Question: I'm making a filter bank with user inputs, right now I'm trying to test this current design out, and see if anything needs to be fixed up. Currently, I can generate a bit stream and see my LED's change. However in the test-bench, the LED wave form does not move from it's initial zero state. Also, my filter does not seem to be working at all.
I used the LogiCore to make a FIR, and a DDS compiler to make a sine wave to stimulate it. And I am using a DSP48 to get amplitude modulation of the output signal.
I have the two ISim libraries I believe that I need. I' am not quite sure why my outputs are not being assigned?
I have looked at the documentation, and I am using Xilinx's ISIM, so I don't need to recompile the simulation libraries, I belive... am I wrong in thinking this?
There is a spot in the middle of my simulation where my data is present, I don't know if it's valid though.
Any help is apriciated.
My Top Module.
'''
----------------------------------------------------------------------------------
-- Company:
-- Engineer:
--
-- Create Date: 11:56:05 03/25/2015
-- Design Name:
-- Module Name: Filter_Box - Behavioral
-- Project Name:
-- Target Devices:
-- Tool versions:
-- Description:
--
-- Dependencies:
--
-- Revision:
-- Revision 0.01 - File Created
-- Additional Comments:
--
----------------------------------------------------------------------------------
library IEEE;
use IEEE.STD_LOGIC_1164.ALL;
use IEEE.STD_LOGIC_UNSIGNED.all;
-- Uncomment the following library declaration if using
-- arithmetic functions with Signed or Unsigned values
--use IEEE.NUMERIC_STD.ALL;
-- Uncomment the following library declaration if instantiating
-- any Xilinx primitives in this code.
--library UNISIM;
--use UNISIM.VComponents.all;
entity Filter_Box is
Port ( Board_Clock : in STD_LOGIC;
--Filter_Clock : in STD_LOGIC;
--Input_Sample : in STD_LOGIC_VECTOR (15 downto 0);
--Out_data : out STD_LOGIC_VECTOR (15 downto 0);
led : out STD_LOGIC_VECTOR (3 downto 0);
Mixer_Controls : in STD_LOGIC_VECTOR (1 downto 0));
end Filter_Box;
architecture Behavioral of Filter_Box is
--
-- Component statements here, these should all be filters and/or DSP cores
-- unless otherwise noted.
--uses 1 dsp core and 1 bram
component Low_Pass
port (
clk : in std_logic; --core clock
rfd : out std_logic; --filter ready for data flag
rdy : out std_logic; --filter output ready flag
din : in std_logic_vector(15 downto 0); --data in (To be filterd)
dout : out std_logic_vector(15 downto 0)); --data out (has been filtered)
end component;
-- Uses 1 dsp core (3 dsp registers)
COMPONENT Mixer_controls_DSP_slice
PORT (
clk : IN STD_LOGIC;
a : IN STD_LOGIC_VECTOR(1 DOWNTO 0);
b : IN STD_LOGIC_VECTOR(15 DOWNTO 0);
p : OUT STD_LOGIC_VECTOR(15 DOWNTO 0)
);
END COMPONENT;
-- This sine wave box is for testing purposes only
COMPONENT Sine_Wave
PORT (
clk : IN STD_LOGIC;
pinc_in : IN STD_LOGIC_VECTOR(15 DOWNTO 0);
sine : OUT STD_LOGIC_VECTOR(15 DOWNTO 0)
);
END COMPONENT;
--
-- Singal instantiations
--
signal rfd : std_logic;
signal rdy : std_logic;
signal din : std_logic_vector (15 downto 0) := X"0000";
signal dout : std_logic_vector (15 downto 0) := X"0000";
signal Low_Pass_Final_Data_Signal : std_logic_vector (15 downto 0) := X"0000";
signal pinc_in : std_logic_vector (15 downto 0) := X"0001";
begin
--
--This register will controll all the singals
-- in the module and should direct the acctual
-- signals to their formal signals
Internal_Signal_Traffic_Controller :
process (Board_Clock) is
variable count : std_logic_vector (31 downto 0) := (others => '0');
begin
if rising_edge(Board_Clock) then
led <= count(31) & count (30) & count(29) & count(28);
count := count +1;
end if;
end process;
--low pass filter instance, must use the filter clock,
-- currently filter clock is set to 500 MHZ
-- This will be the DSP clock as well
Low_Pass_Filter_Instance_Number_One :
Low_Pass port map (
clk => Board_Clock,
rfd => rfd,
rdy => rdy,
din => din,
dout => dout);
-- Mixer instance to multiply filter outputs
-- by fifo controll inputs, the output
-- should then be passed to the adder core
-- to reassemble the signal and put it out
-- to whichever port is needed
Filter_Instance_One_Amplitude_Controller :
Mixer_controls_DSP_slice PORT MAP (
clk => Board_Clock,
a => Mixer_Controls,
b => dout,
p => Low_Pass_Final_Data_Signal
);
-- This is the sinewave testing box
-- it should be deleted or commented
-- out after testing has been done
Sine_Wave_Testing_Box : Sine_Wave
PORT MAP (
clk => Board_Clock,
pinc_in => pinc_in,
sine => din
);
--Out_data <= Low_Pass_Final_Data_Signal;
end Behavioral;
'''
My Test bench
'''
--------------------------------------------------------------------------------
-- Company:
-- Engineer:
--
-- Create Date: 14:00:04 03/25/2015
-- Design Name:
-- Module Name: D:/Dropbox/ECE.CLASSES/SeniorD/Filter_Top_Module/Filter_Box/Test_Bench_of_Filter_Module.vhd
-- Project Name: Filter_Box
-- Target Device:
-- Tool versions:
-- Description:
--
-- VHDL Test Bench Created by ISE for module: Filter_Box
--
-- Dependencies:
--
-- Revision:
-- Revision 0.01 - File Created
-- Additional Comments:
--
-- Notes:
-- This testbench has been automatically generated using types std_logic and
-- std_logic_vector for the ports of the unit under test. Xilinx recommends
-- that these types always be used for the top-level I/O of a design in order
-- to guarantee that the testbench will bind correctly to the post-implementation
-- simulation model.
--------------------------------------------------------------------------------
LIBRARY ieee;
USE ieee.std_logic_1164.ALL;
-- Uncomment the following library declaration if using
-- arithmetic functions with Signed or Unsigned values
--USE ieee.numeric_std.ALL;
library UNISIM;
use UNISIM.VComponents.all;
library UNIMACRO;
use UNIMACRO.Vcomponents.all;
ENTITY Test_Bench_of_Filter_Module IS
END Test_Bench_of_Filter_Module;
ARCHITECTURE behavior OF Test_Bench_of_Filter_Module IS
-- Component Declaration for the Unit Under Test (UUT)
COMPONENT Filter_Box
PORT(
Board_Clock : IN std_logic;
--Out_data : OUT std_logic;
led : OUT std_logic_vector(3 downto 0);
Mixer_Controls : IN std_logic_vector(1 downto 0)
);
END COMPONENT;
--Inputs
signal Board_Clock : std_logic := '0';
signal Mixer_Controls : std_logic_vector(1 downto 0) := (others => '1');
--Outputs
signal Out_data : std_logic;
signal led : std_logic_vector(3 downto 0);
-- Clock period definitions
constant Board_Clock_period : time := 10 ns;
BEGIN
-- Instantiate the Unit Under Test (UUT)
uut: Filter_Box PORT MAP (
Board_Clock => Board_Clock,
--Out_data => Out_data,
led => led,
Mixer_Controls => Mixer_Controls
);
-- Clock process definitions
Board_Clock_process :process
begin
Board_Clock <= '0';
wait for Board_Clock_period/2;
Board_Clock <= '1';
wait for Board_Clock_period/2;
end process;
-- Stimulus process
stim_proc: process
begin
-- hold reset state for 100 ns.
wait for 100 ns;
wait for Board_Clock_period*10;
-- insert stimulus here
wait;
end process;
END;
'''
Here is a waveform Example of what I get, and where my curious data is alive, but then goes back to being X's.

Edit: These DSP cores are designed to be driven at 500MHz and the filter has a sample frequency of 100KHz and a low-pass cutoff of 400Hz.
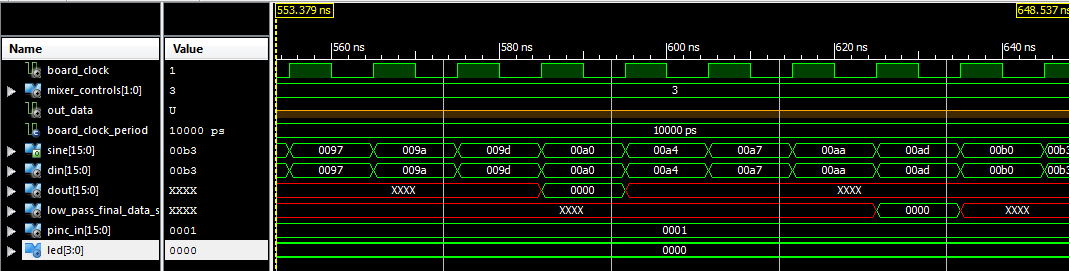
Answer: The FIR core from Xilinx doesn't accept and generate 1 sample per clock, but rather 1 every clock cycles, where depends on the parameters of the filter, particularly its length and architecture.
I recommend you to look at the FIR compiler datasheet, and start monitoring the signals (ready for data, indicate when the input is read) and (ready, indicate when the output is valid).